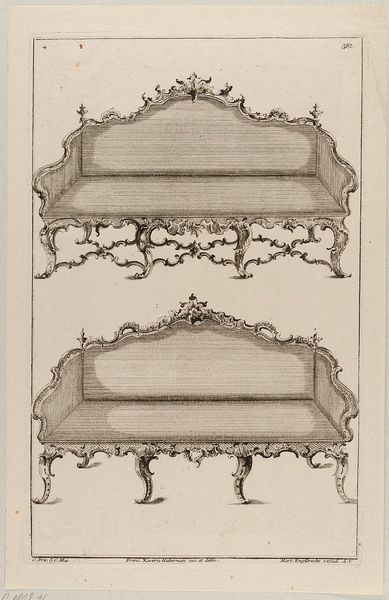
Titel: Zwei Sofas
Künstler: Franz Xaver Habermann
Standort: Hamburg
Institution: Museum für Kunst und Gewerbe Hamburg
Schlagwörter: sitzen, skizze, zeichnung, rückenlehne, rokoko, beine, sofa, armlehne, grafik, graphik, bank, couch, fotografie, photographie, druckgraphik, druckgrafik, radierung, kunstgewerbe, kunsthandwerk, verzierungen, rocaille, hausrat, kanapee, sitzbezug, style, reproduktionen, industriedesign, druckerzeugnisse, muschelwerk, möbel, ornamentstich, vorlageblätter